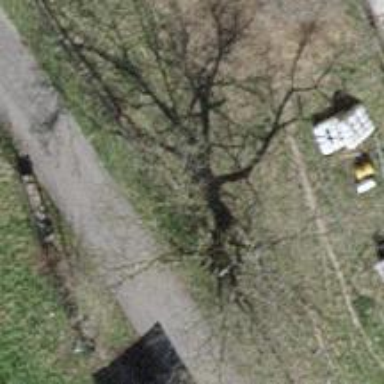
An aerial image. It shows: Urban tree adds touch of nature to the surroundings.